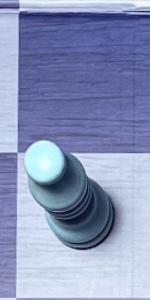
Label: Bishop_White